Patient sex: M
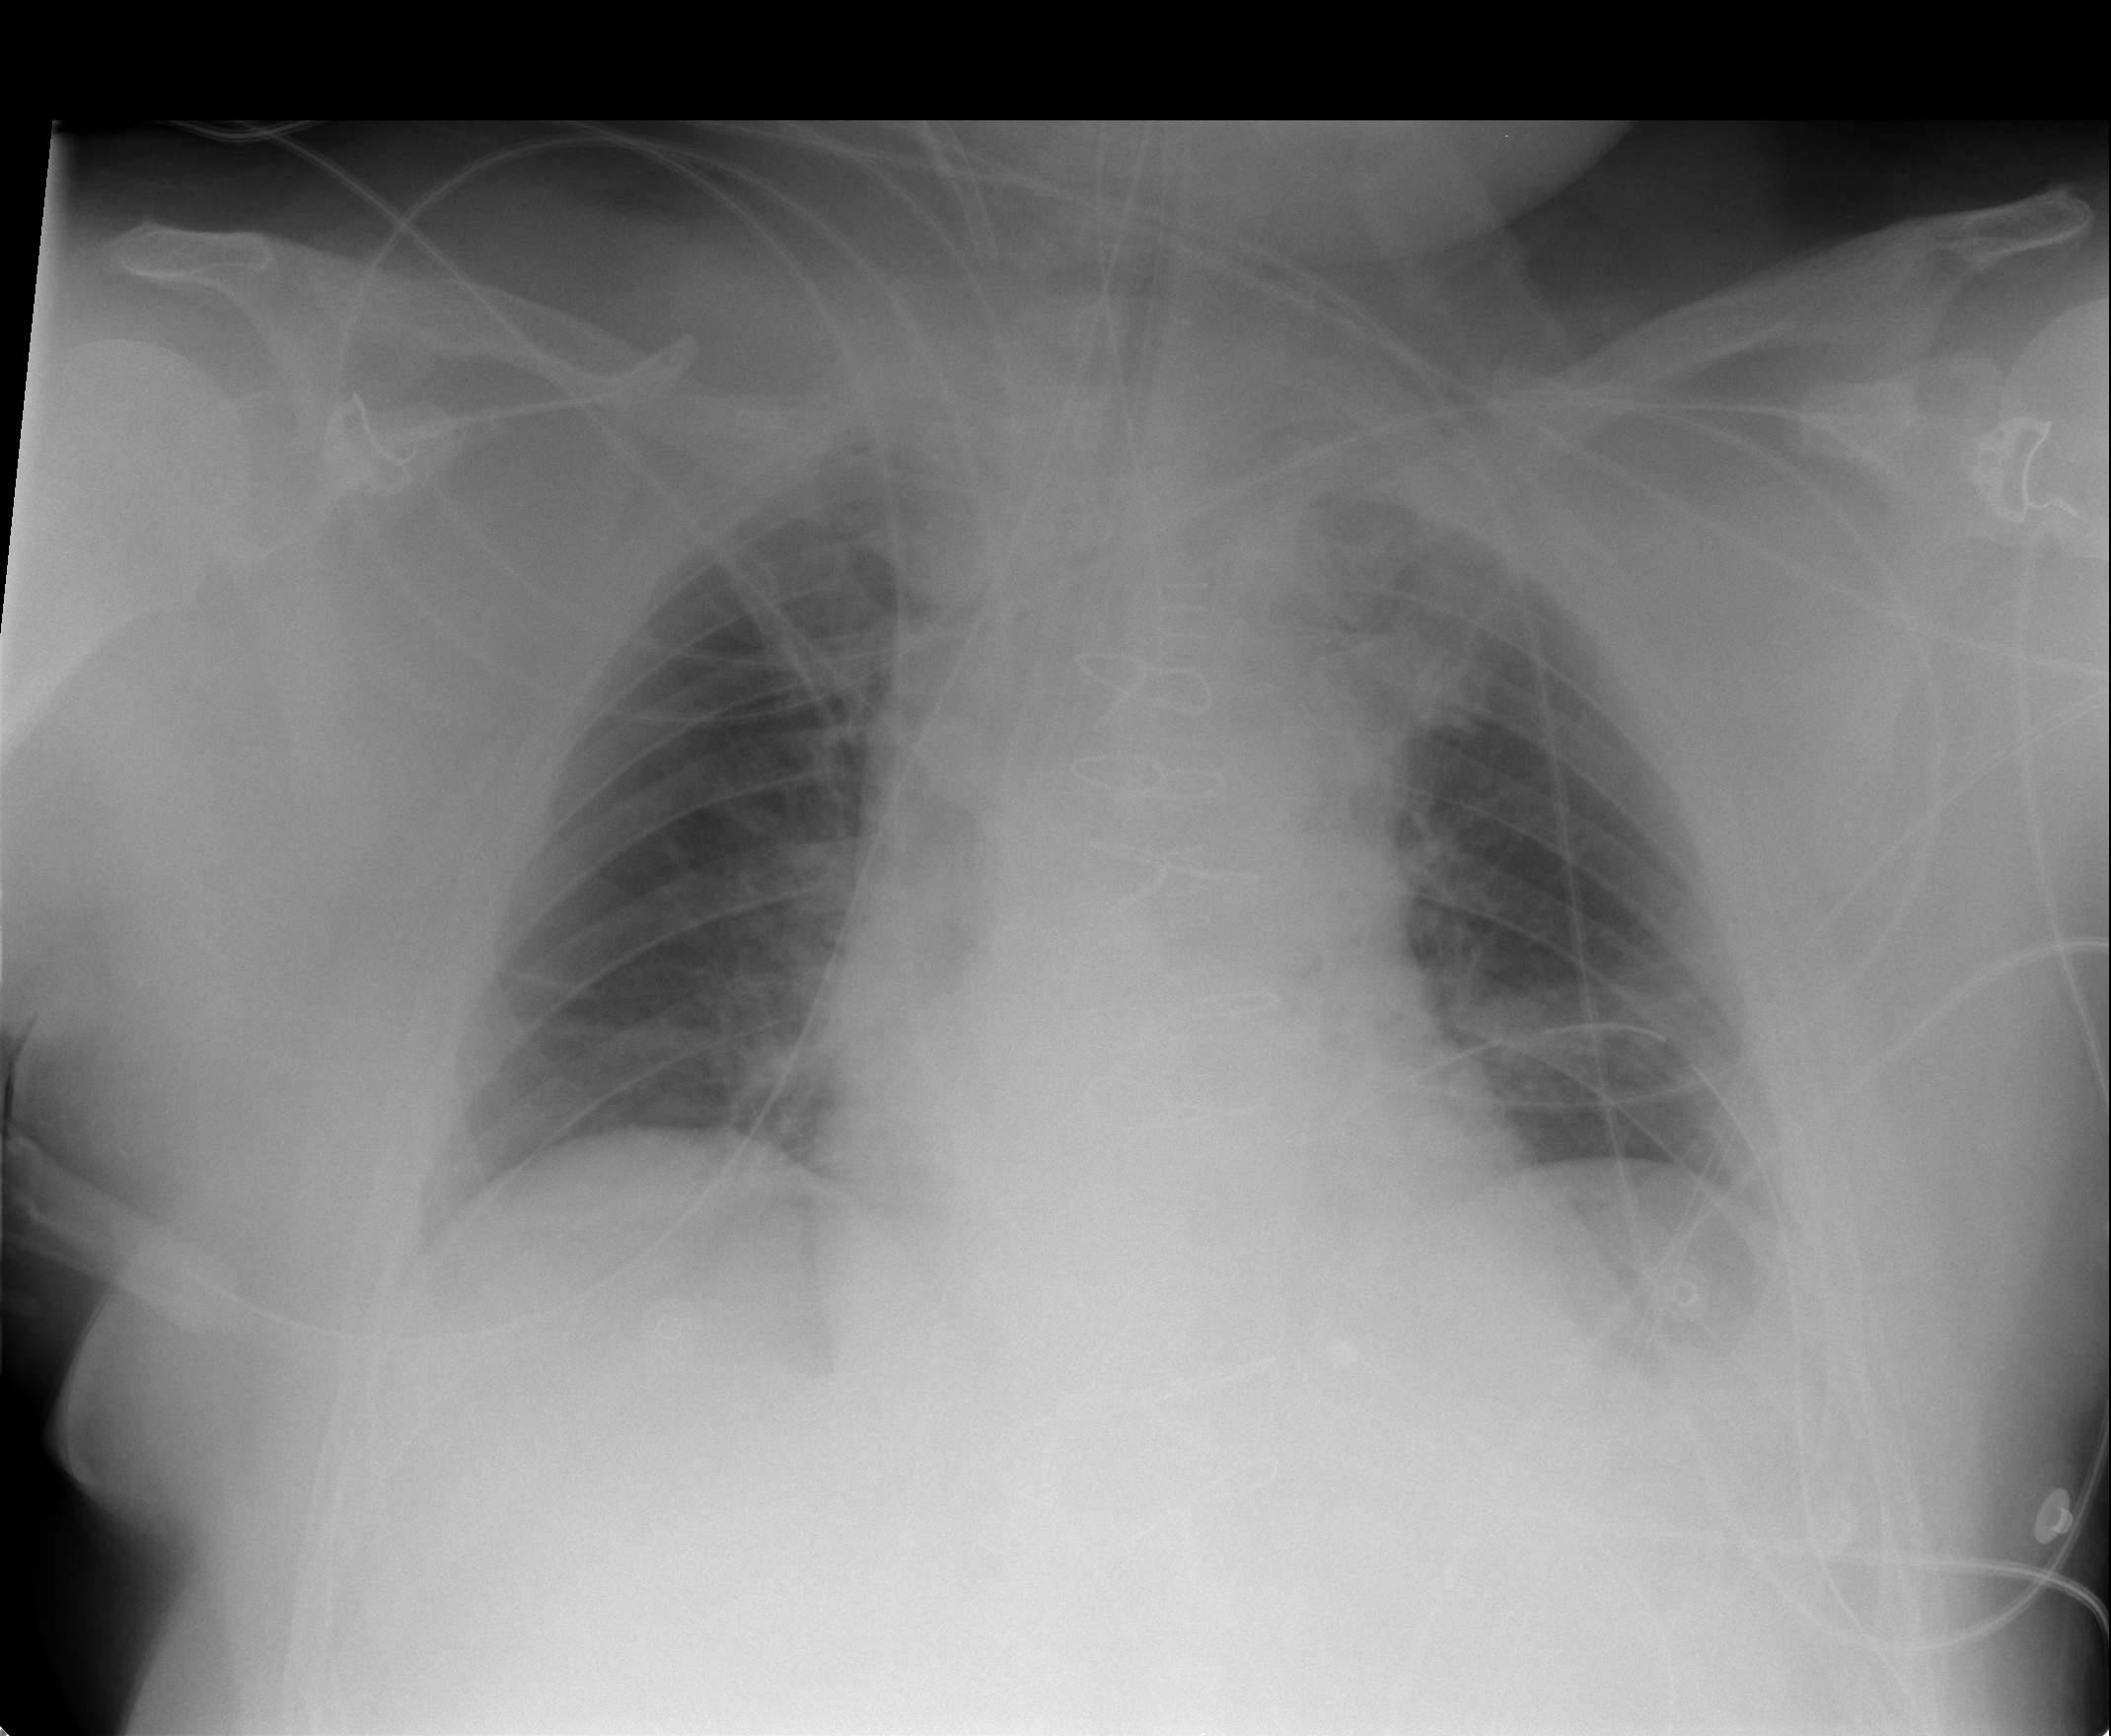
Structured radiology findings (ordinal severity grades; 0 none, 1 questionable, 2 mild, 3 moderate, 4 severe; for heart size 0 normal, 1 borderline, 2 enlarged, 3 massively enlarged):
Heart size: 0
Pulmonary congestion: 0
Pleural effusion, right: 0
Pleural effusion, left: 1
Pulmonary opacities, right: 0
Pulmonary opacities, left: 0
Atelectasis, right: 0
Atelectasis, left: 0